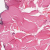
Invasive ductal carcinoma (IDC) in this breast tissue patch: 0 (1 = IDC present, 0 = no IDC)